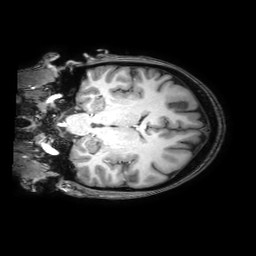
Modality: T1w
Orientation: coronal
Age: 39
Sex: female
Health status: healthy
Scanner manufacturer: philips
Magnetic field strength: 3 T
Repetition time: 0.0079 s
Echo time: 0.0035 s